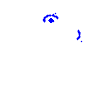
Particle: pion